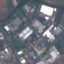
Land use / land cover class: Industrial